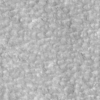
Label: not_dusty